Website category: auto
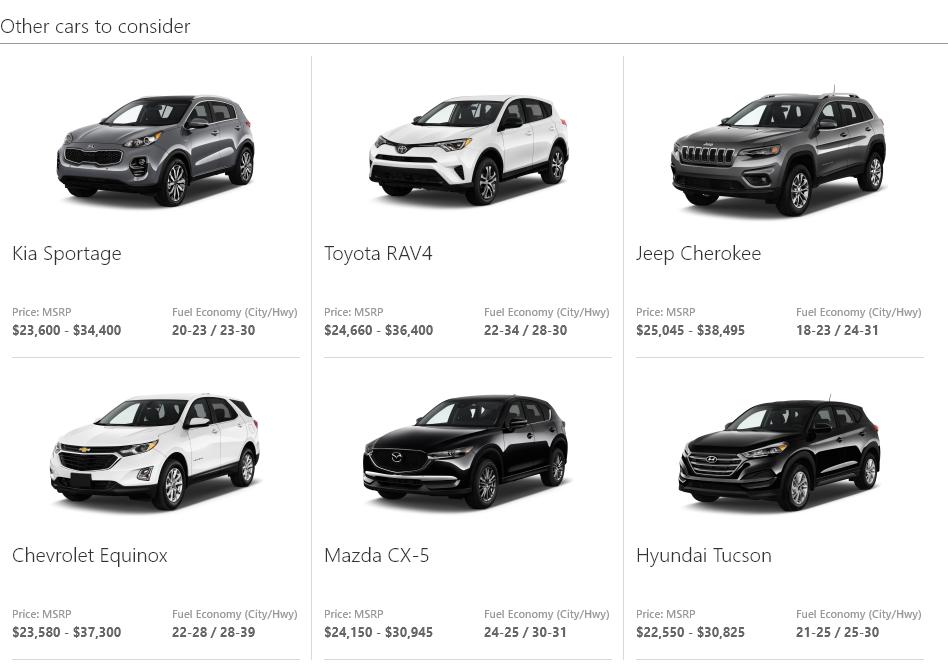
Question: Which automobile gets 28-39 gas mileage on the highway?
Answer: Chevrolet Equinox

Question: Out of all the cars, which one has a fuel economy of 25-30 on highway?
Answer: Hyundai Tucson

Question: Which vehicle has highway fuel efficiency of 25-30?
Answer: Hyundai Tucson

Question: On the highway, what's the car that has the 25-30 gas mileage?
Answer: Hyundai Tucson

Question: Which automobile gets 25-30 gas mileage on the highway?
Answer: Hyundai Tucson

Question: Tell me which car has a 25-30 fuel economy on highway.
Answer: Hyundai Tucson

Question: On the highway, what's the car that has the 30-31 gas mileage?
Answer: Mazda CX-5

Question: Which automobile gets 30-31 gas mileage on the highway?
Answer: Mazda CX-5

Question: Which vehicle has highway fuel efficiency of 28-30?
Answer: Toyota RAV4

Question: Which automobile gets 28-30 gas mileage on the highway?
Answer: Toyota RAV4

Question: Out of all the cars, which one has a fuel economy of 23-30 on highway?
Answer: Kia Sportage

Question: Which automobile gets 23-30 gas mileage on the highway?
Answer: Kia Sportage

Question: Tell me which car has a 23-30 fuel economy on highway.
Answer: Kia Sportage

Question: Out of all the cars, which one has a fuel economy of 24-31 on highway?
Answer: Jeep Cherokee

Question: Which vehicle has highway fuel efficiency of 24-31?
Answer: Jeep Cherokee

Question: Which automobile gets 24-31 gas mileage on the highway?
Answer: Jeep Cherokee

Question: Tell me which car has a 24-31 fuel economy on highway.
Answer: Jeep Cherokee